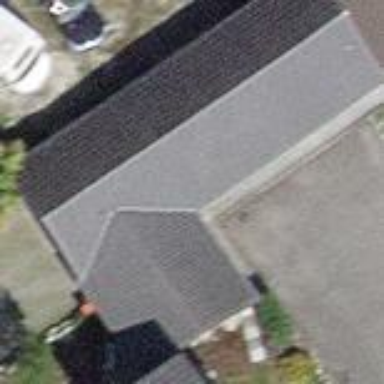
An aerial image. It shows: Garage.